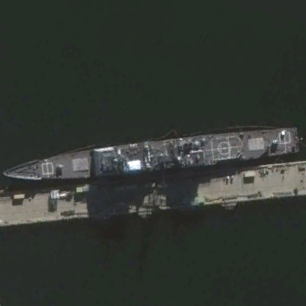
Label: cruiser